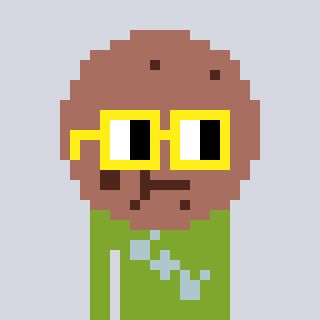
a pixel art character with square yellow glasses, a cookie-shaped head and a slimegreen-colored body on a cool background